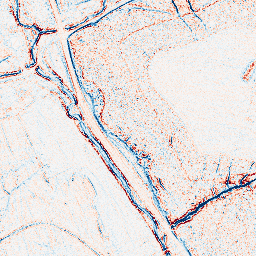
Category: edge_preserving
Decomposition family: bilateral
Decomposition parameters: d: 5
sigma_color: 50
sigma_space: 100
Upsampling method: bicubic
Upsampling parameters: scale: 8
Upsampling scale: 8